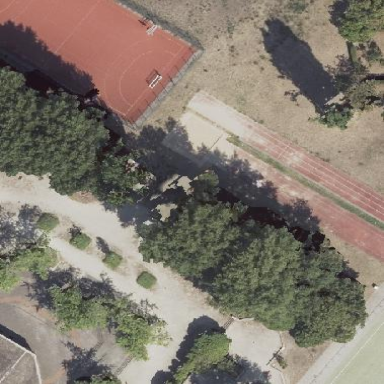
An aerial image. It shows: Tartan long jump pitch used for athletics.